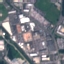
Land use / land cover class: Industrial